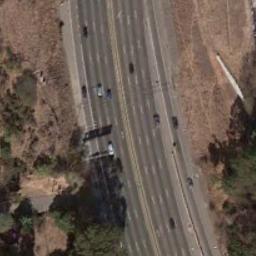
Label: freeway